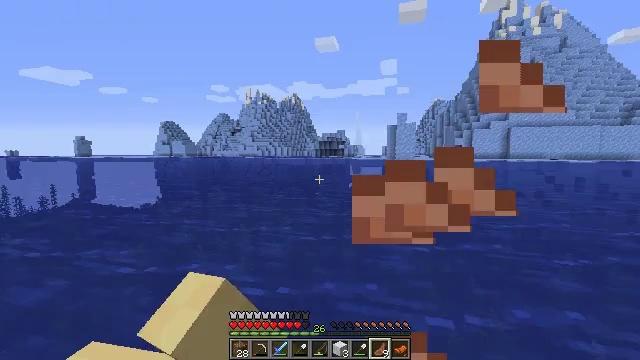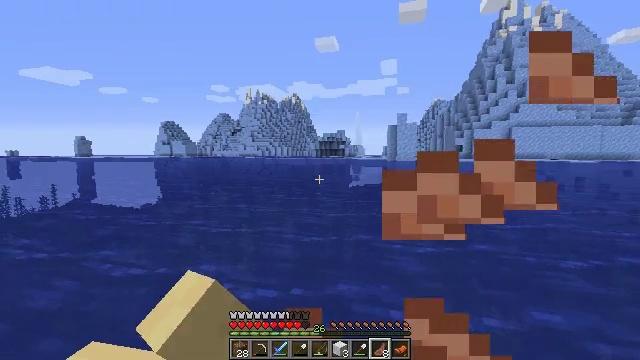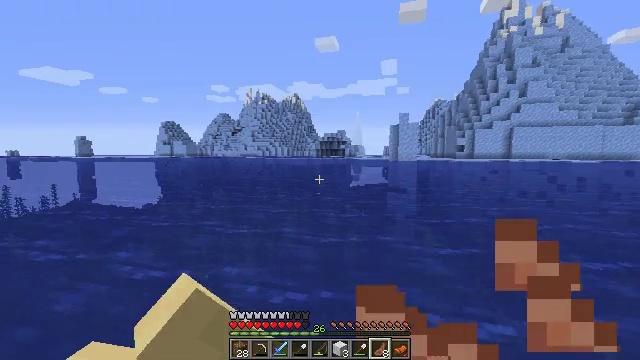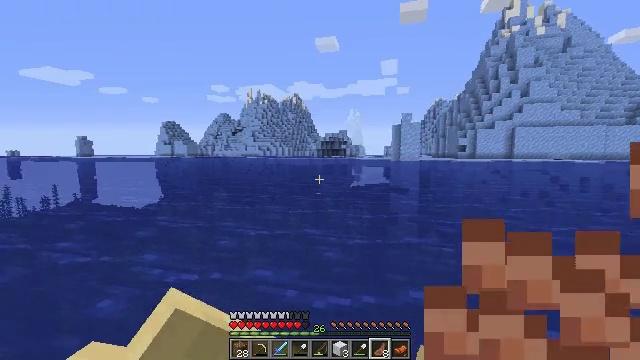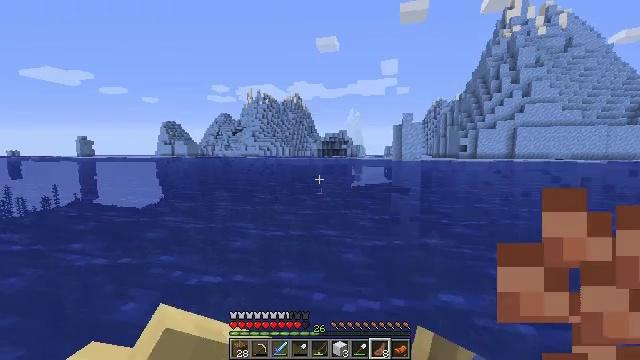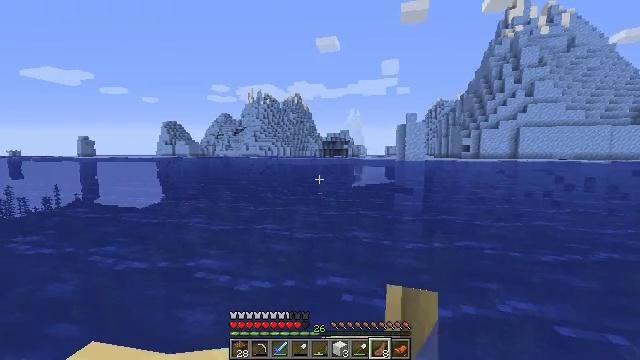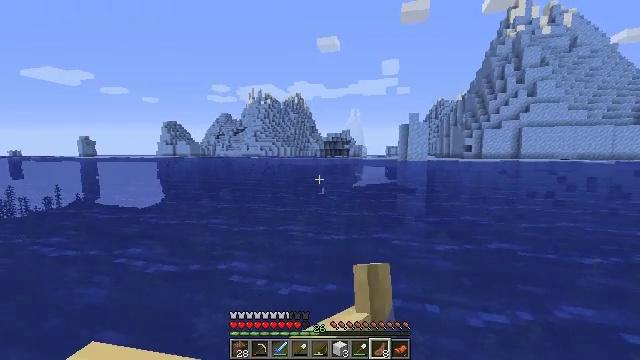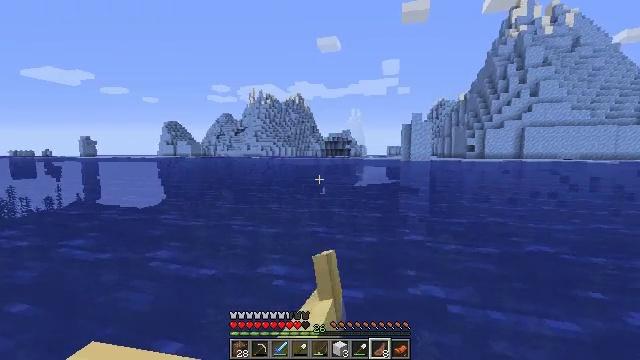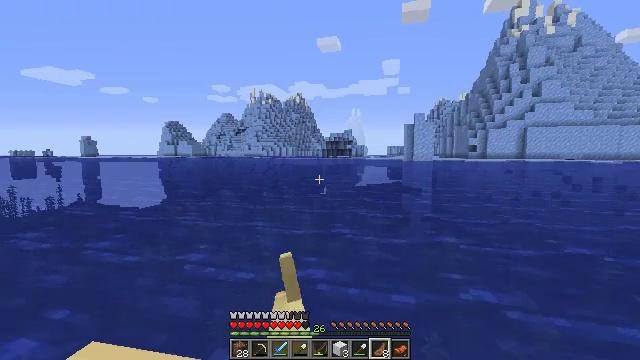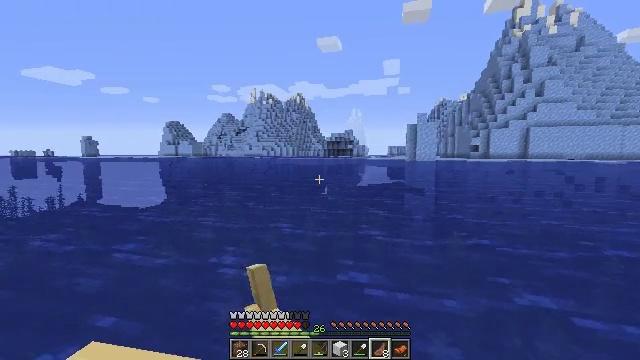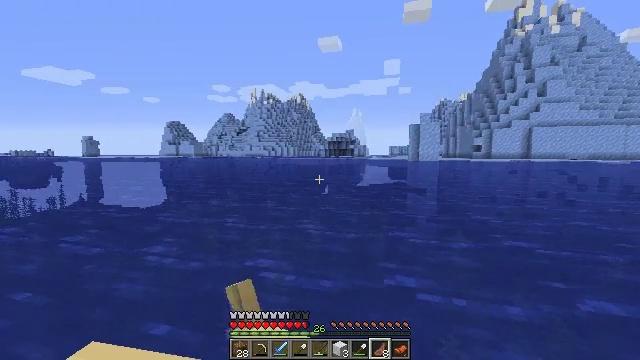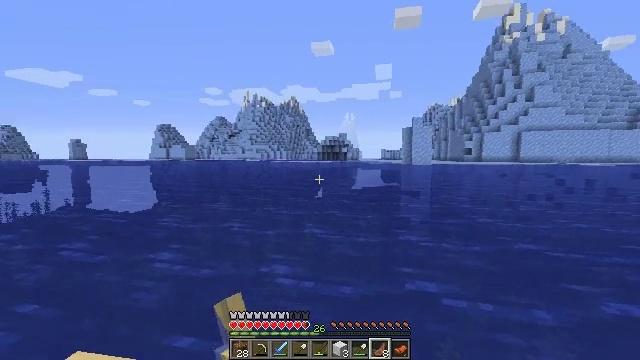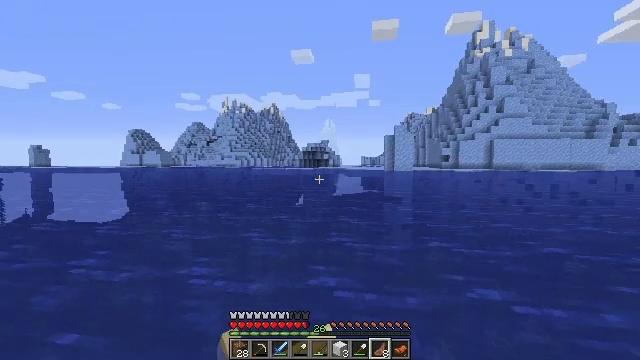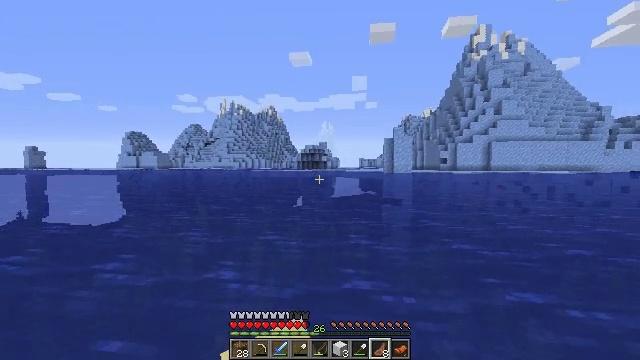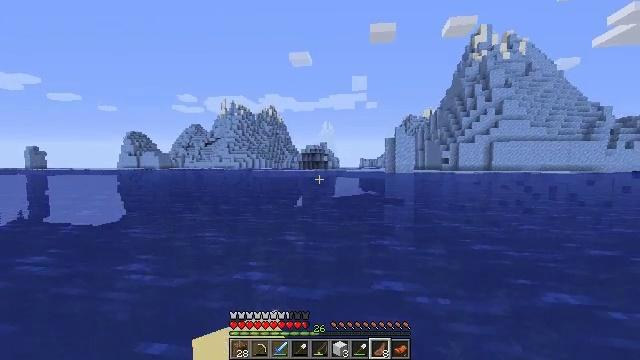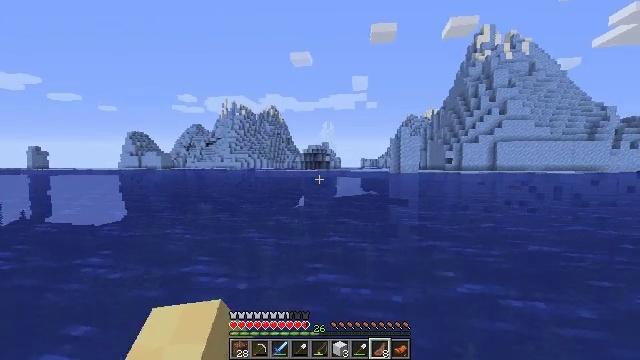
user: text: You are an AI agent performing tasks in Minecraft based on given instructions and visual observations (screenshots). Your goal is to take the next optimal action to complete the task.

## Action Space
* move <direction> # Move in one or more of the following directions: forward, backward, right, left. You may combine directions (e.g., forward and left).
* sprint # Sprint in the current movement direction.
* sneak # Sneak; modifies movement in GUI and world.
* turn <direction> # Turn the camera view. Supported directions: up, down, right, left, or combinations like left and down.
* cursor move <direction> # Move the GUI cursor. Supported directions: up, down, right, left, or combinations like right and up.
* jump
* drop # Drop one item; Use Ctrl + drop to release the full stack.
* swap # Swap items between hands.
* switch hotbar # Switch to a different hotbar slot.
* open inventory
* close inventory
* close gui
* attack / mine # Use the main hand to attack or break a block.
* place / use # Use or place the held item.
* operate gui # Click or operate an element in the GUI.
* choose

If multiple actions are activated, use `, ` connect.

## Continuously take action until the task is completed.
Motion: motion action
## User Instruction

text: Remove a lily pad from the inventory.
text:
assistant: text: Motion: move forward, use / place
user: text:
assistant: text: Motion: move forward, use / place
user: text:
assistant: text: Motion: move forward, use / place
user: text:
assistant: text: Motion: move forward, use / place
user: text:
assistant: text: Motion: move forward, use / place
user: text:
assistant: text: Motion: move forward, use / place
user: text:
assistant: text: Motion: move forward
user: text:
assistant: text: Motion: move forward
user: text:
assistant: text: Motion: move forward
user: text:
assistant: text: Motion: move forward
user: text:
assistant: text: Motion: move forward, turn right
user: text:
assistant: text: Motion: move forward, turn right and up
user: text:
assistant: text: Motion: move forward
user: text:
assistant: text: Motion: move forward
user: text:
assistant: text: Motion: move forward
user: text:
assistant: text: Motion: move forward
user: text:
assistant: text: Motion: move forward
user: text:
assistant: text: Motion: move forward
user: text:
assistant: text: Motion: move forward
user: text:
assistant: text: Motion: move forward
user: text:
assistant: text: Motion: move forward
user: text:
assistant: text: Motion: move forward
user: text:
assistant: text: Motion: move forward
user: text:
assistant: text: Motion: move forward
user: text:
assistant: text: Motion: move forward
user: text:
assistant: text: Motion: move forward
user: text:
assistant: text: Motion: move forward
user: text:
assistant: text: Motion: move forward
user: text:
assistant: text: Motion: move forward
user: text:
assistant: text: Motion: move forward